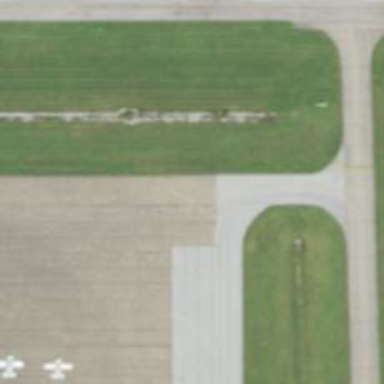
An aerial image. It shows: Image of taxiway at airport.